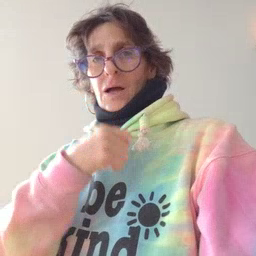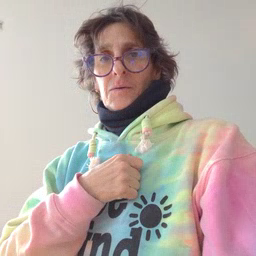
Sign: clown